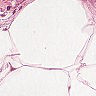
Metastatic tissue present: no